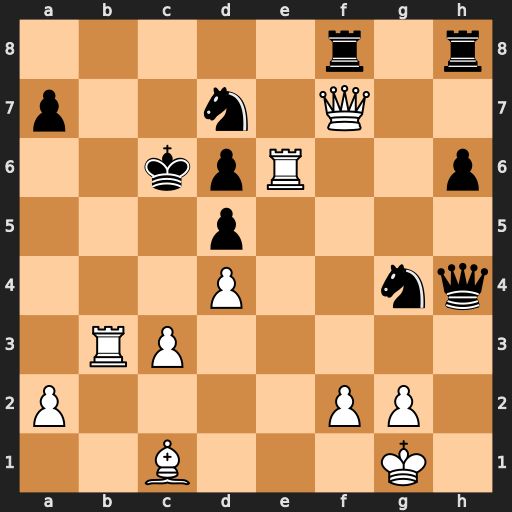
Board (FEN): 5r1r/p2n1Q2/2kpR2p/3p4/3P2nq/1RP5/P4PP1/2B3K1
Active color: w
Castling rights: -
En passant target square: -
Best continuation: Rxd6+ Kxd6 Ba3+ Kc7 Rb7+ Kxb7 Qxd7+